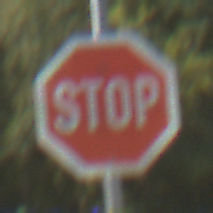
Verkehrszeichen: Stop
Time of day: Midday
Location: Outdoor (Nature)
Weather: Clear
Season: Summer
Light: Natural